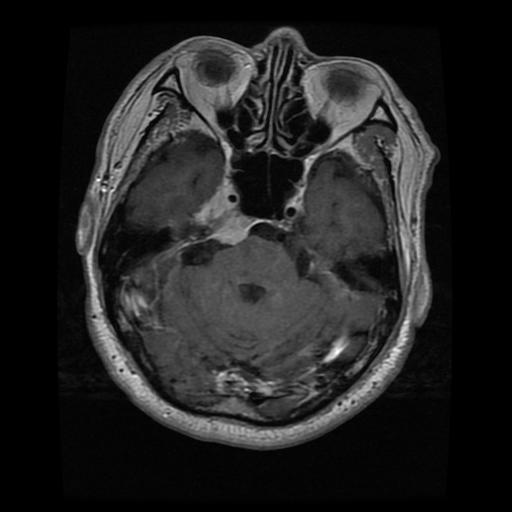
Label: meningioma